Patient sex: F
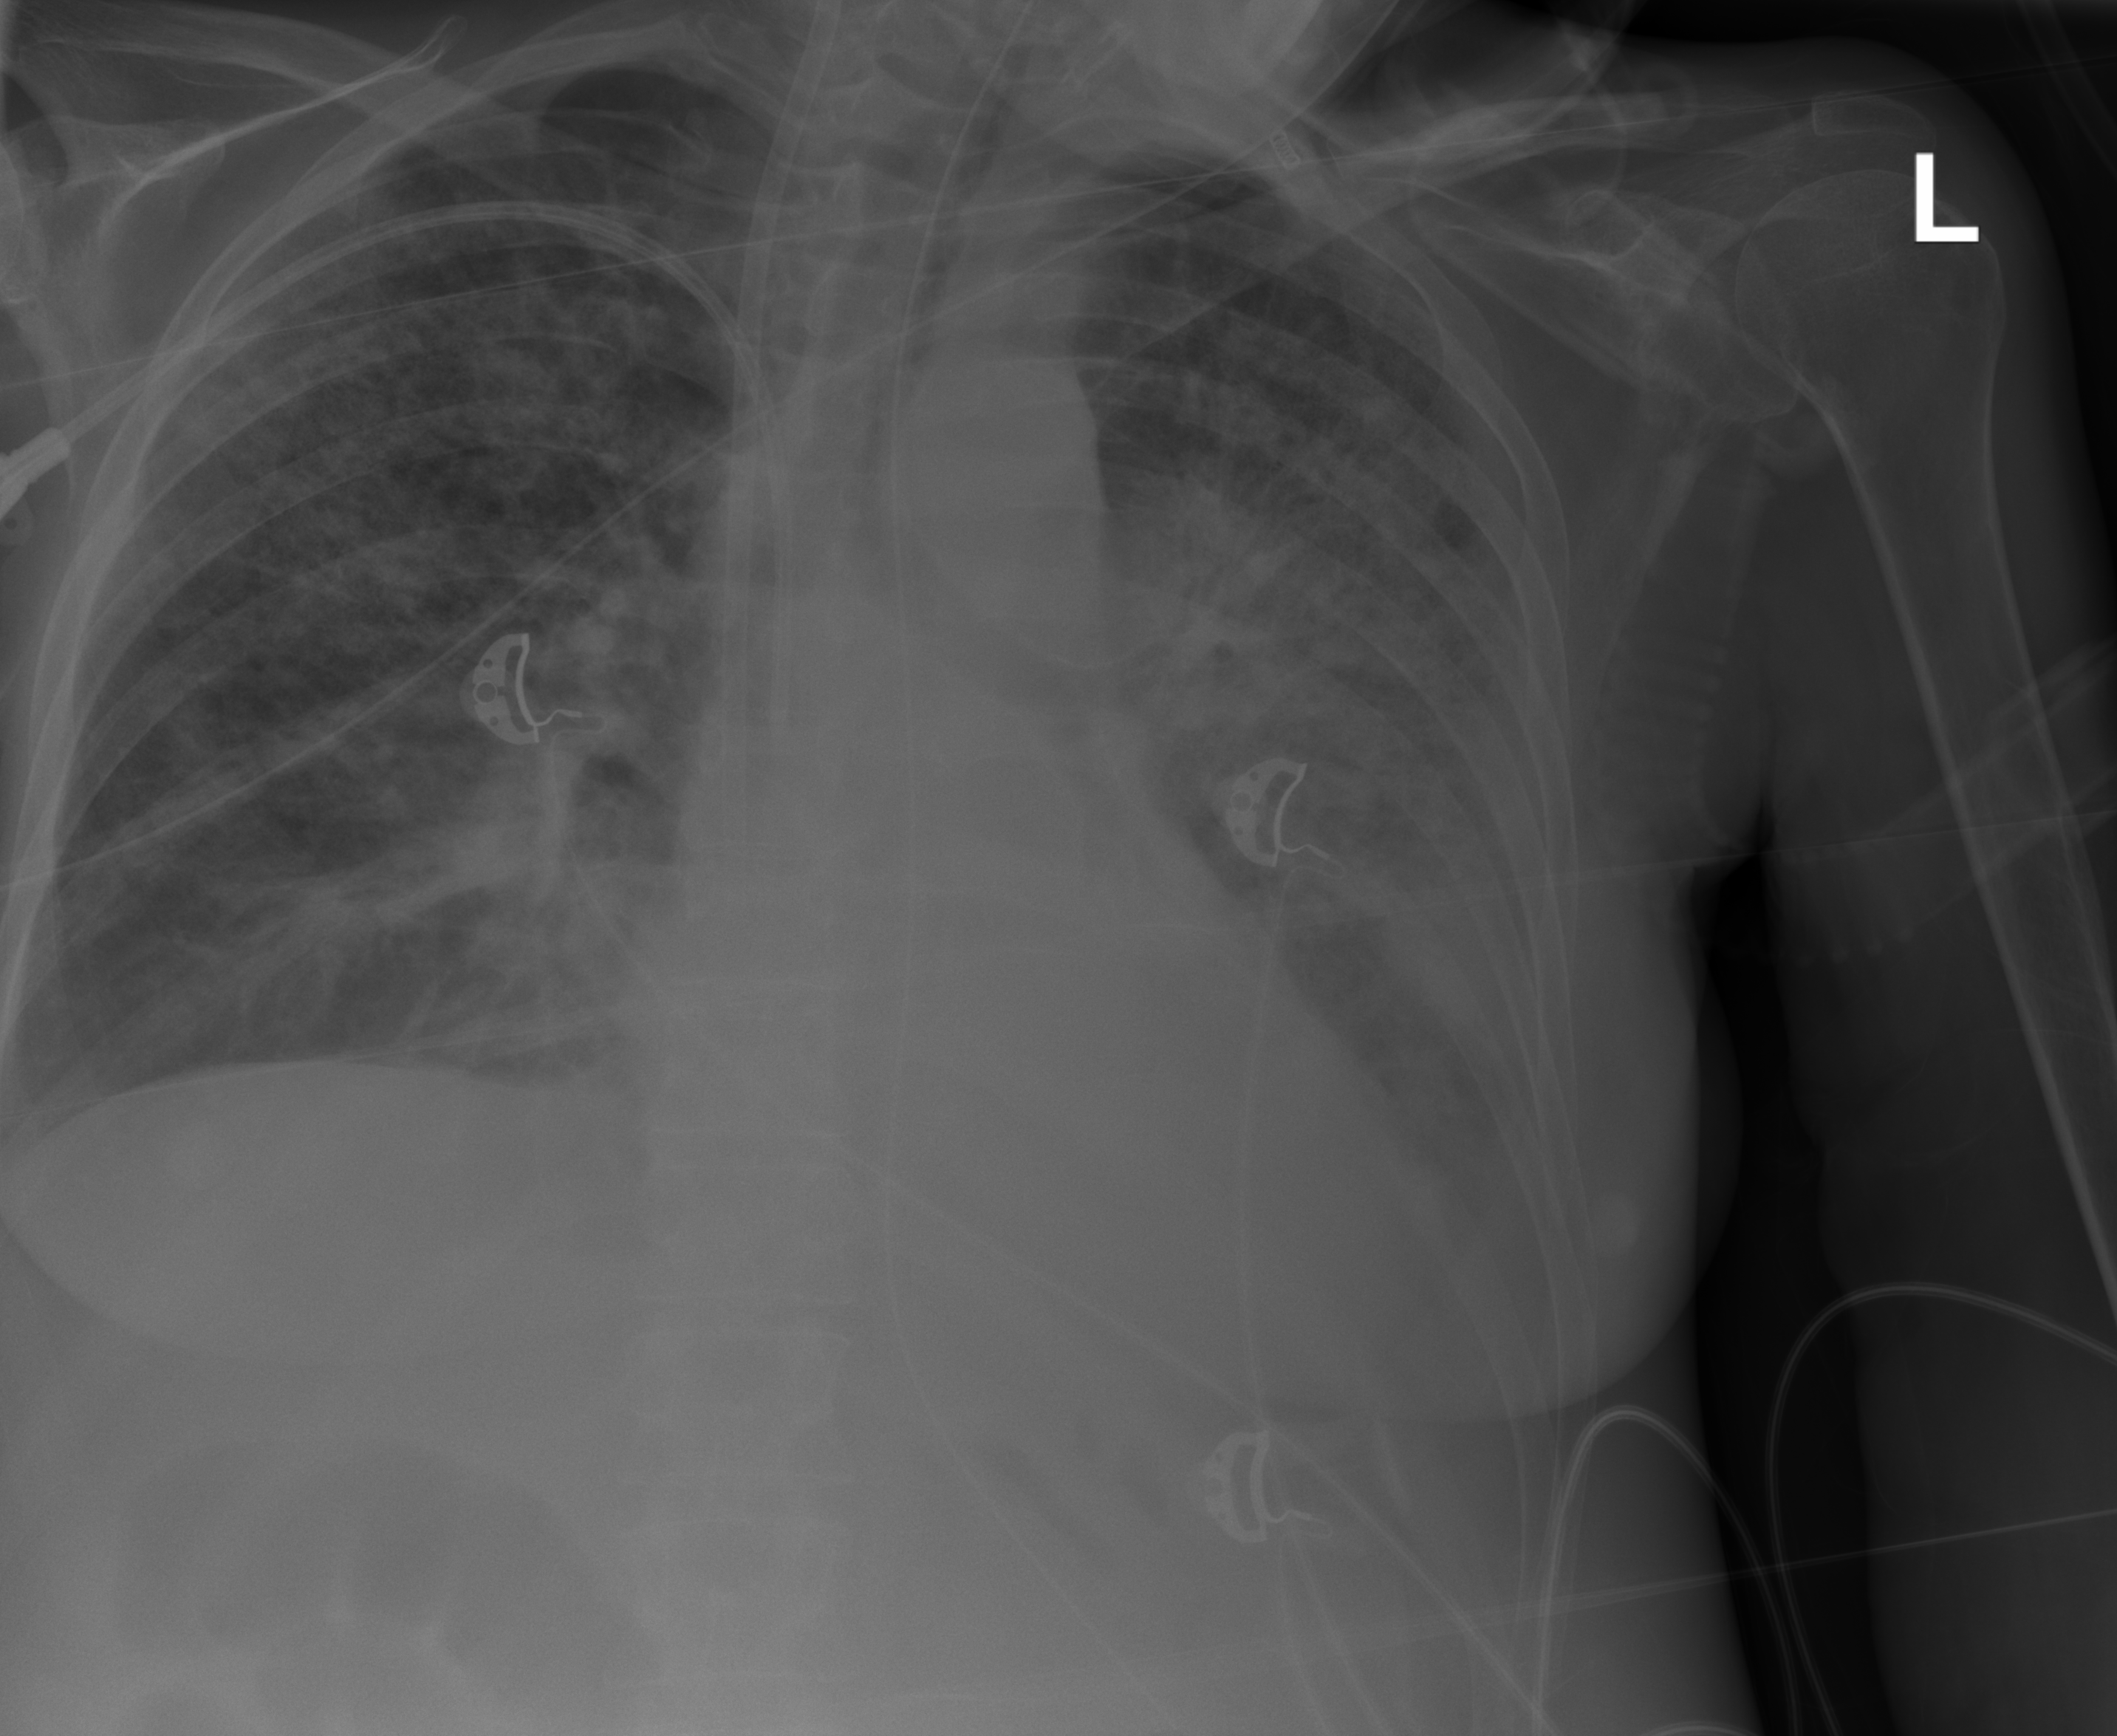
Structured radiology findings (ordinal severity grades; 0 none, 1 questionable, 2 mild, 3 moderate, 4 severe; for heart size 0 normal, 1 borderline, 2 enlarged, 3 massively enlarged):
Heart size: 0
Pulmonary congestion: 0
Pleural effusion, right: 2
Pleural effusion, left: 2
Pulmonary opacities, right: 2
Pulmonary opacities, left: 3
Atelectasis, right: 2
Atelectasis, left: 3